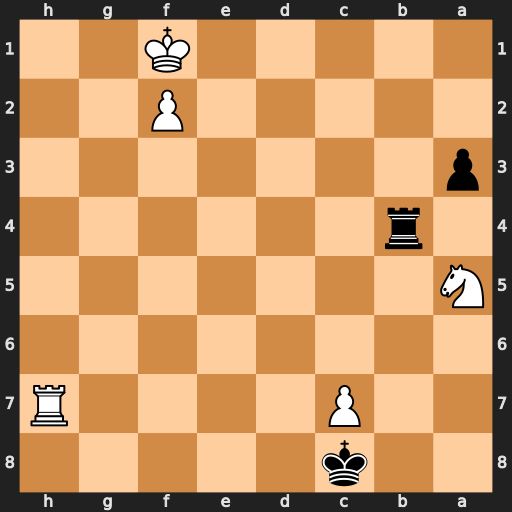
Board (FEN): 2k5/2P4R/8/N7/1r6/p7/5P2/5K2
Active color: b
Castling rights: -
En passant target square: -
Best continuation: a2 Rh8+ Kxc7